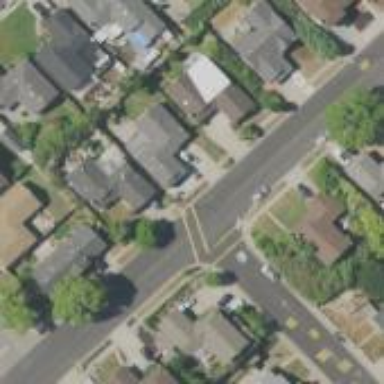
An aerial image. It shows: Asphalt footway with uncontrolled crossing. The crossing has lines markings.